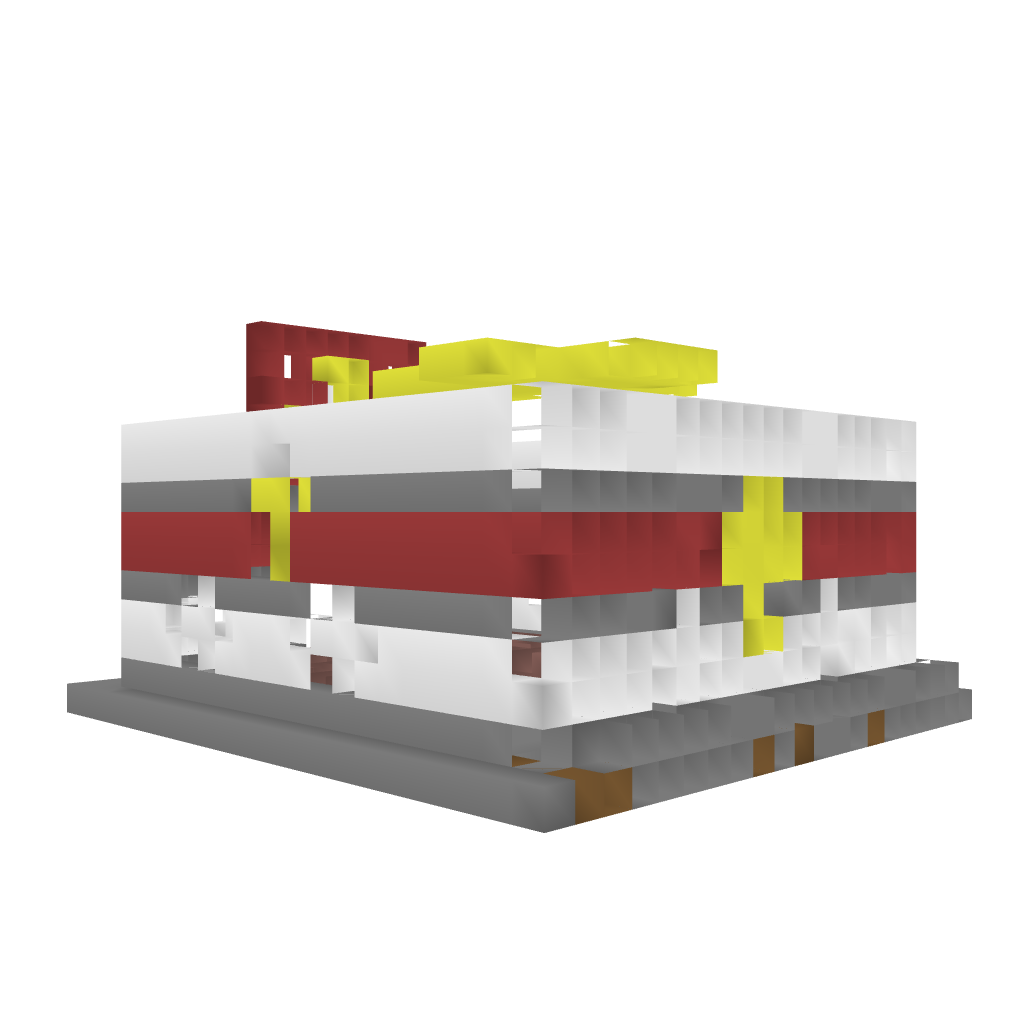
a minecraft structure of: Church good quality